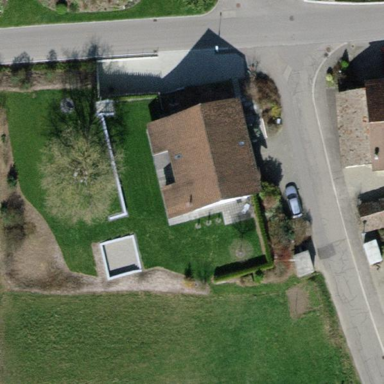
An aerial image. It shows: Detached building with gabled roof.